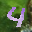
Label: 4